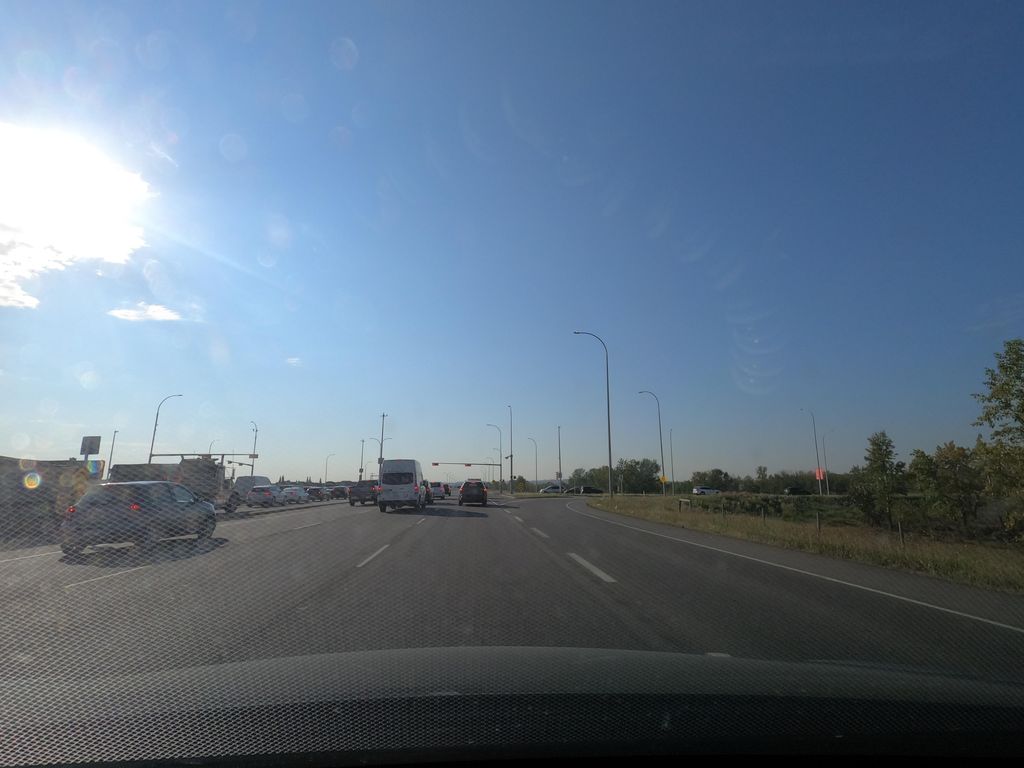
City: calgary